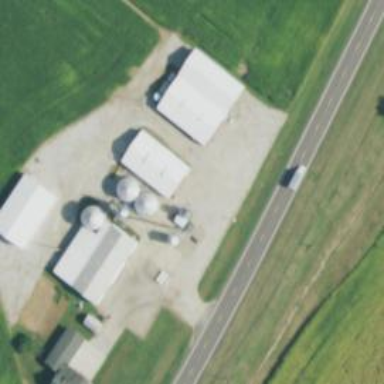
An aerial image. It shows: Silo.